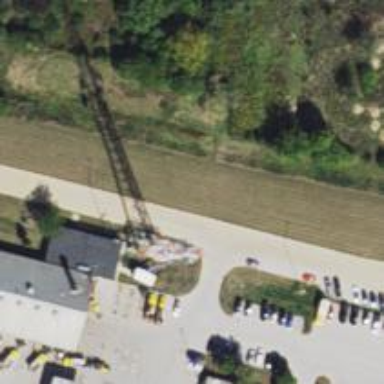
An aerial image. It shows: Mast tower used for communication.